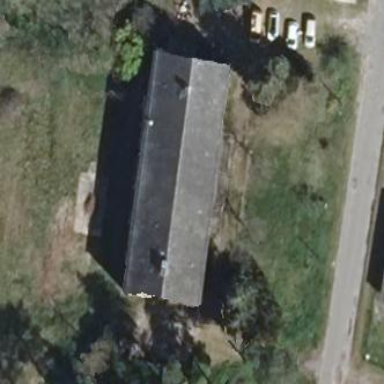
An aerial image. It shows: Building with gabled roof oriented along its structure. The roof is colored grey.